Field crop: maize
Growth stage: 2
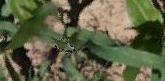
Species: maize